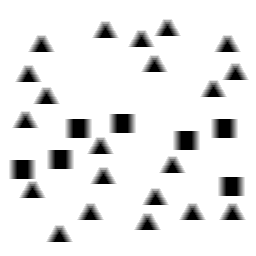
Squares: 7
Triangles: 21
Stars: 0
Total shapes: 28